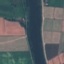
Land use / land cover: River